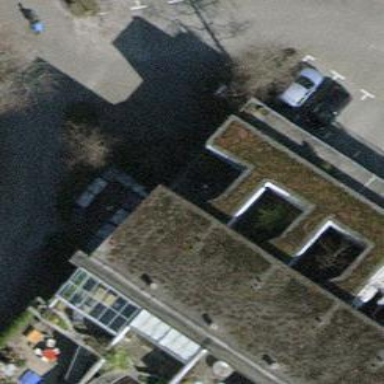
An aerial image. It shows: Terrace building.